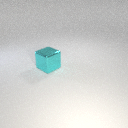
large cyan metal cube